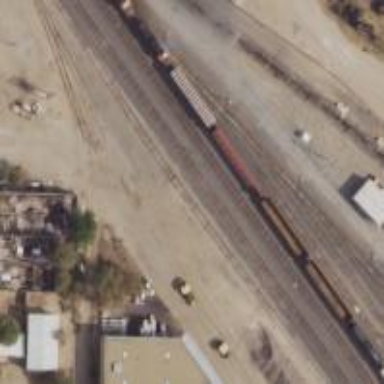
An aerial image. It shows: Railway yard used for servicing trains.